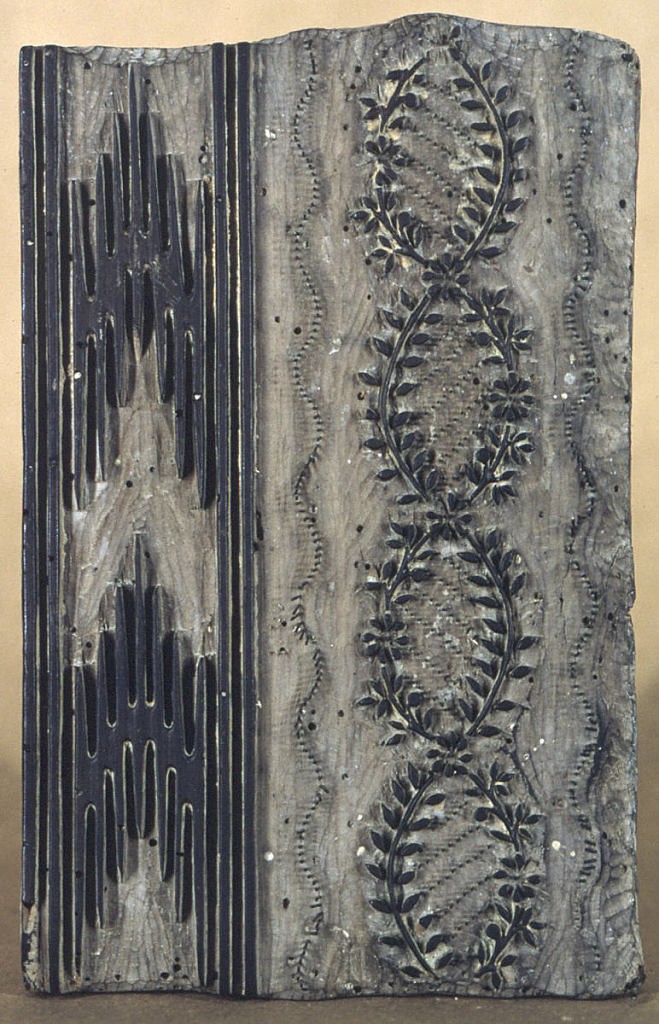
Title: Printing block
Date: mid-18th–mid-19th century
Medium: wood, metal
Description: Symmetric stripes adjacent to graceful floral pattern.